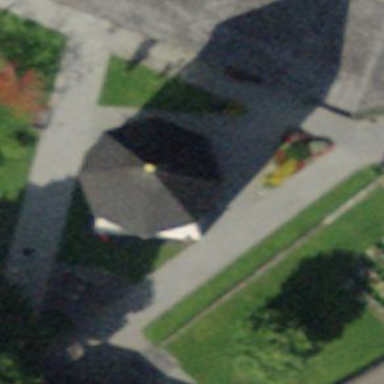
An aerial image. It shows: Tower building with bell tower design.